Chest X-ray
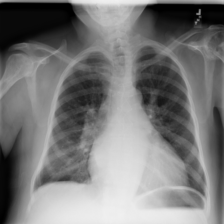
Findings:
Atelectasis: negative
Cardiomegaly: negative
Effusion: negative
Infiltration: negative
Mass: negative
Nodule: negative
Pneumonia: negative
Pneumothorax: negative
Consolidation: negative
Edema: negative
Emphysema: negative
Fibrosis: negative
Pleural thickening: negative
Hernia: negative